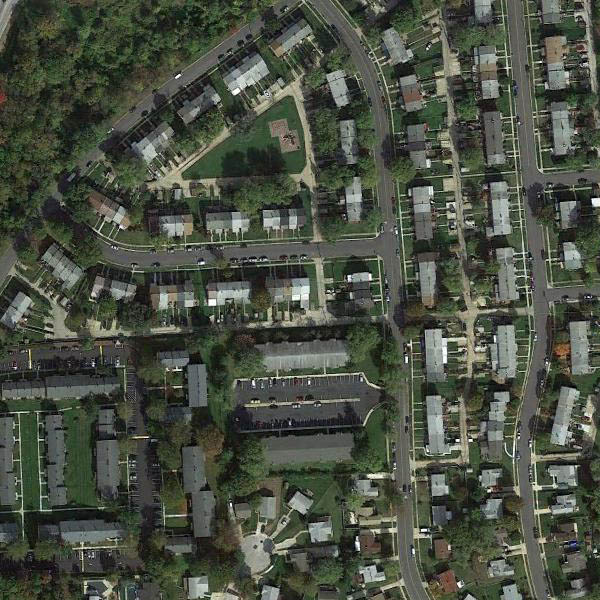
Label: DenseResidential